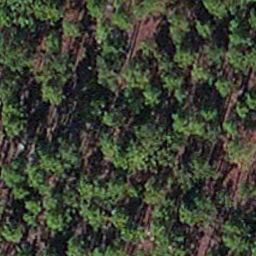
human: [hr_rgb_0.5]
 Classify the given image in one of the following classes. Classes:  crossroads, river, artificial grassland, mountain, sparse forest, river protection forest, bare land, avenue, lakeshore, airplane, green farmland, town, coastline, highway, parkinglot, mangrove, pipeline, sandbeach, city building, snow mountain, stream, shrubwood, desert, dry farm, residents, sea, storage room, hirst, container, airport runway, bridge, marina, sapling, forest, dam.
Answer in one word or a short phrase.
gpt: sapling